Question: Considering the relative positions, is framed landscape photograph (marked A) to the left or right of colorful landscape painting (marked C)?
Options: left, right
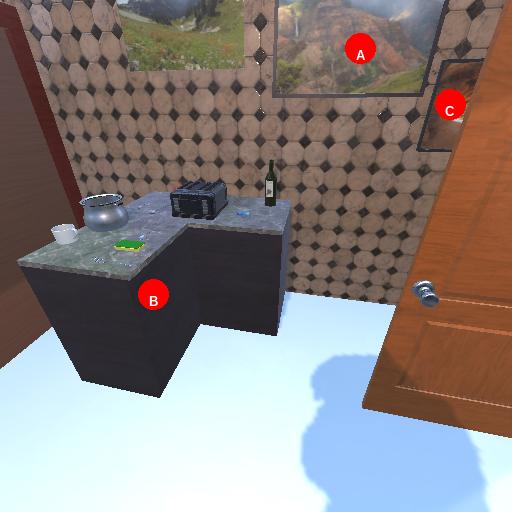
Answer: left